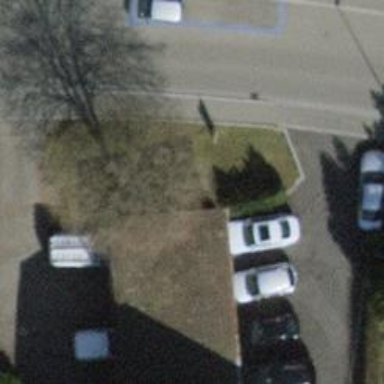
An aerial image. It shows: Garages with flat roofs.